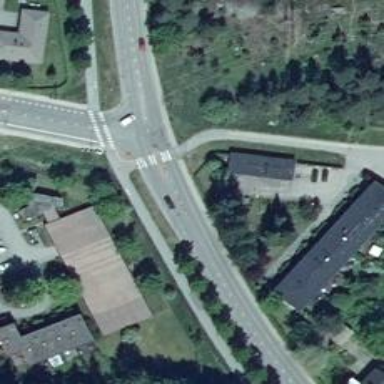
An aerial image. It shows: Asphalt cycleway.